Question: I've got a mysql database running on a wamp server that I'm using to do frequent pattern mining of Flickr data. In the process of loading the data into the database, I ran a count query to determine how many images I had already loaded. I was surprised that it took 3 minutes 49 sec for
'''
select count(*) from image;
'''
In a separate table, "concept", I am storing a list of tags that users give their images. A similar query on the "concept" table took 0.8 sec. The mystery is that both tables have around 200,000 rows. 'select count(*) from image;' returns 283,890 and 'select count(*) from concept;' returns 213,357.
Here's the description of each table

Clearly the "image" table has larger rows. I thought that perhaps "image" was too big to hold in memory based on <URL>.
'''
SELECT table_name AS "Tables",
round(((data_length + index_length) / 1024 / 1024), 2) "Size in MB"
FROM information_schema.TABLES
WHERE table_schema = "$DB_NAME"
ORDER BY (data_length + index_length) DESC;
'''
"image" is 179.98 MB, "concept" is 15.45 MB
I'm running mysql on a machine with 64 GB of RAM, so both these tables should easily fit. What am I missing that is slowing down my queries? And how can I fix it?
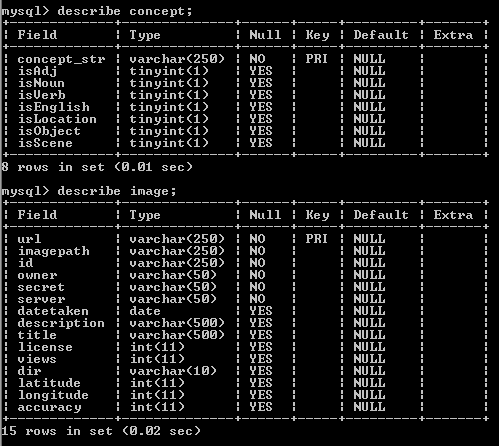
Answer: When performing 'SELECT COUNT(*)' on an InnDB table, MySQL must scan through an index to count the rows. In this case, your only index is the primary (clustered) index, so MySQL scans through that.
For the clustered index, the actual table data is stored there as well. Not including overhead, your 'image' table is approximately 1973 bytes per row (I'm assuming a single-byte character set for both primary key columns). That's about 8 records max per (16k) page, so about 35,486 pages. Your 'comcept' table is approximately 257 bytes per row. That's about 63 records per page, so about 3,386 pages. That's a huge difference in the amount of data that must be scanned.
It has to read each page entirely because the pages may not be entirely full.
Then, performance wise, perhaps some of those pages are in memory and some are not. There are also some marginal differences due to MySQL's <URL> preference, but all numbers above should be considered approximations.
Adding a secondary index to the larger table should yield approximately the same performance for 'SELECT COUNT(*)' as the smaller table. Of course, with another index to update, updates will be a bit slower.
For improved performance, shorten your primary key because secondary indexes include the indexed column(s) and the full primary key.
If you only need an estimated number of rows, you can use the 'rows' value from one of the following, which uses the table statistics instead of scanning the index:
'''
SHOW TABLE STATUS LIKE 'image'
'''
or
'''
EXPLAIN SELECT COUNT(*) FROM image
'''